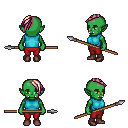
a pixel art fantasy rpg character, female body template, orc, green skin, teal sleeveless shirt, red pants, white blonde long mohawk hairstyle, maroon shoes, spear, four views (front, back, left, right), 2x2 character sprite sheet, small pixel art, hard edges, no anti-aliasing